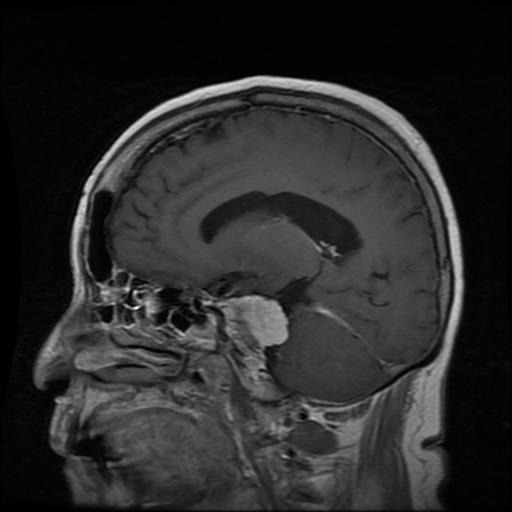
Label: meningioma